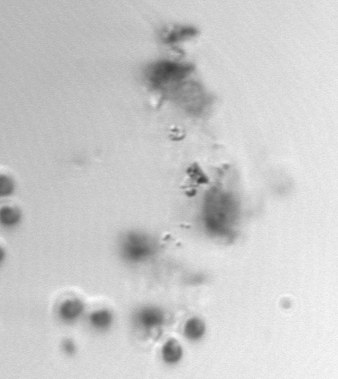
Label: Phaeocystis